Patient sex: M
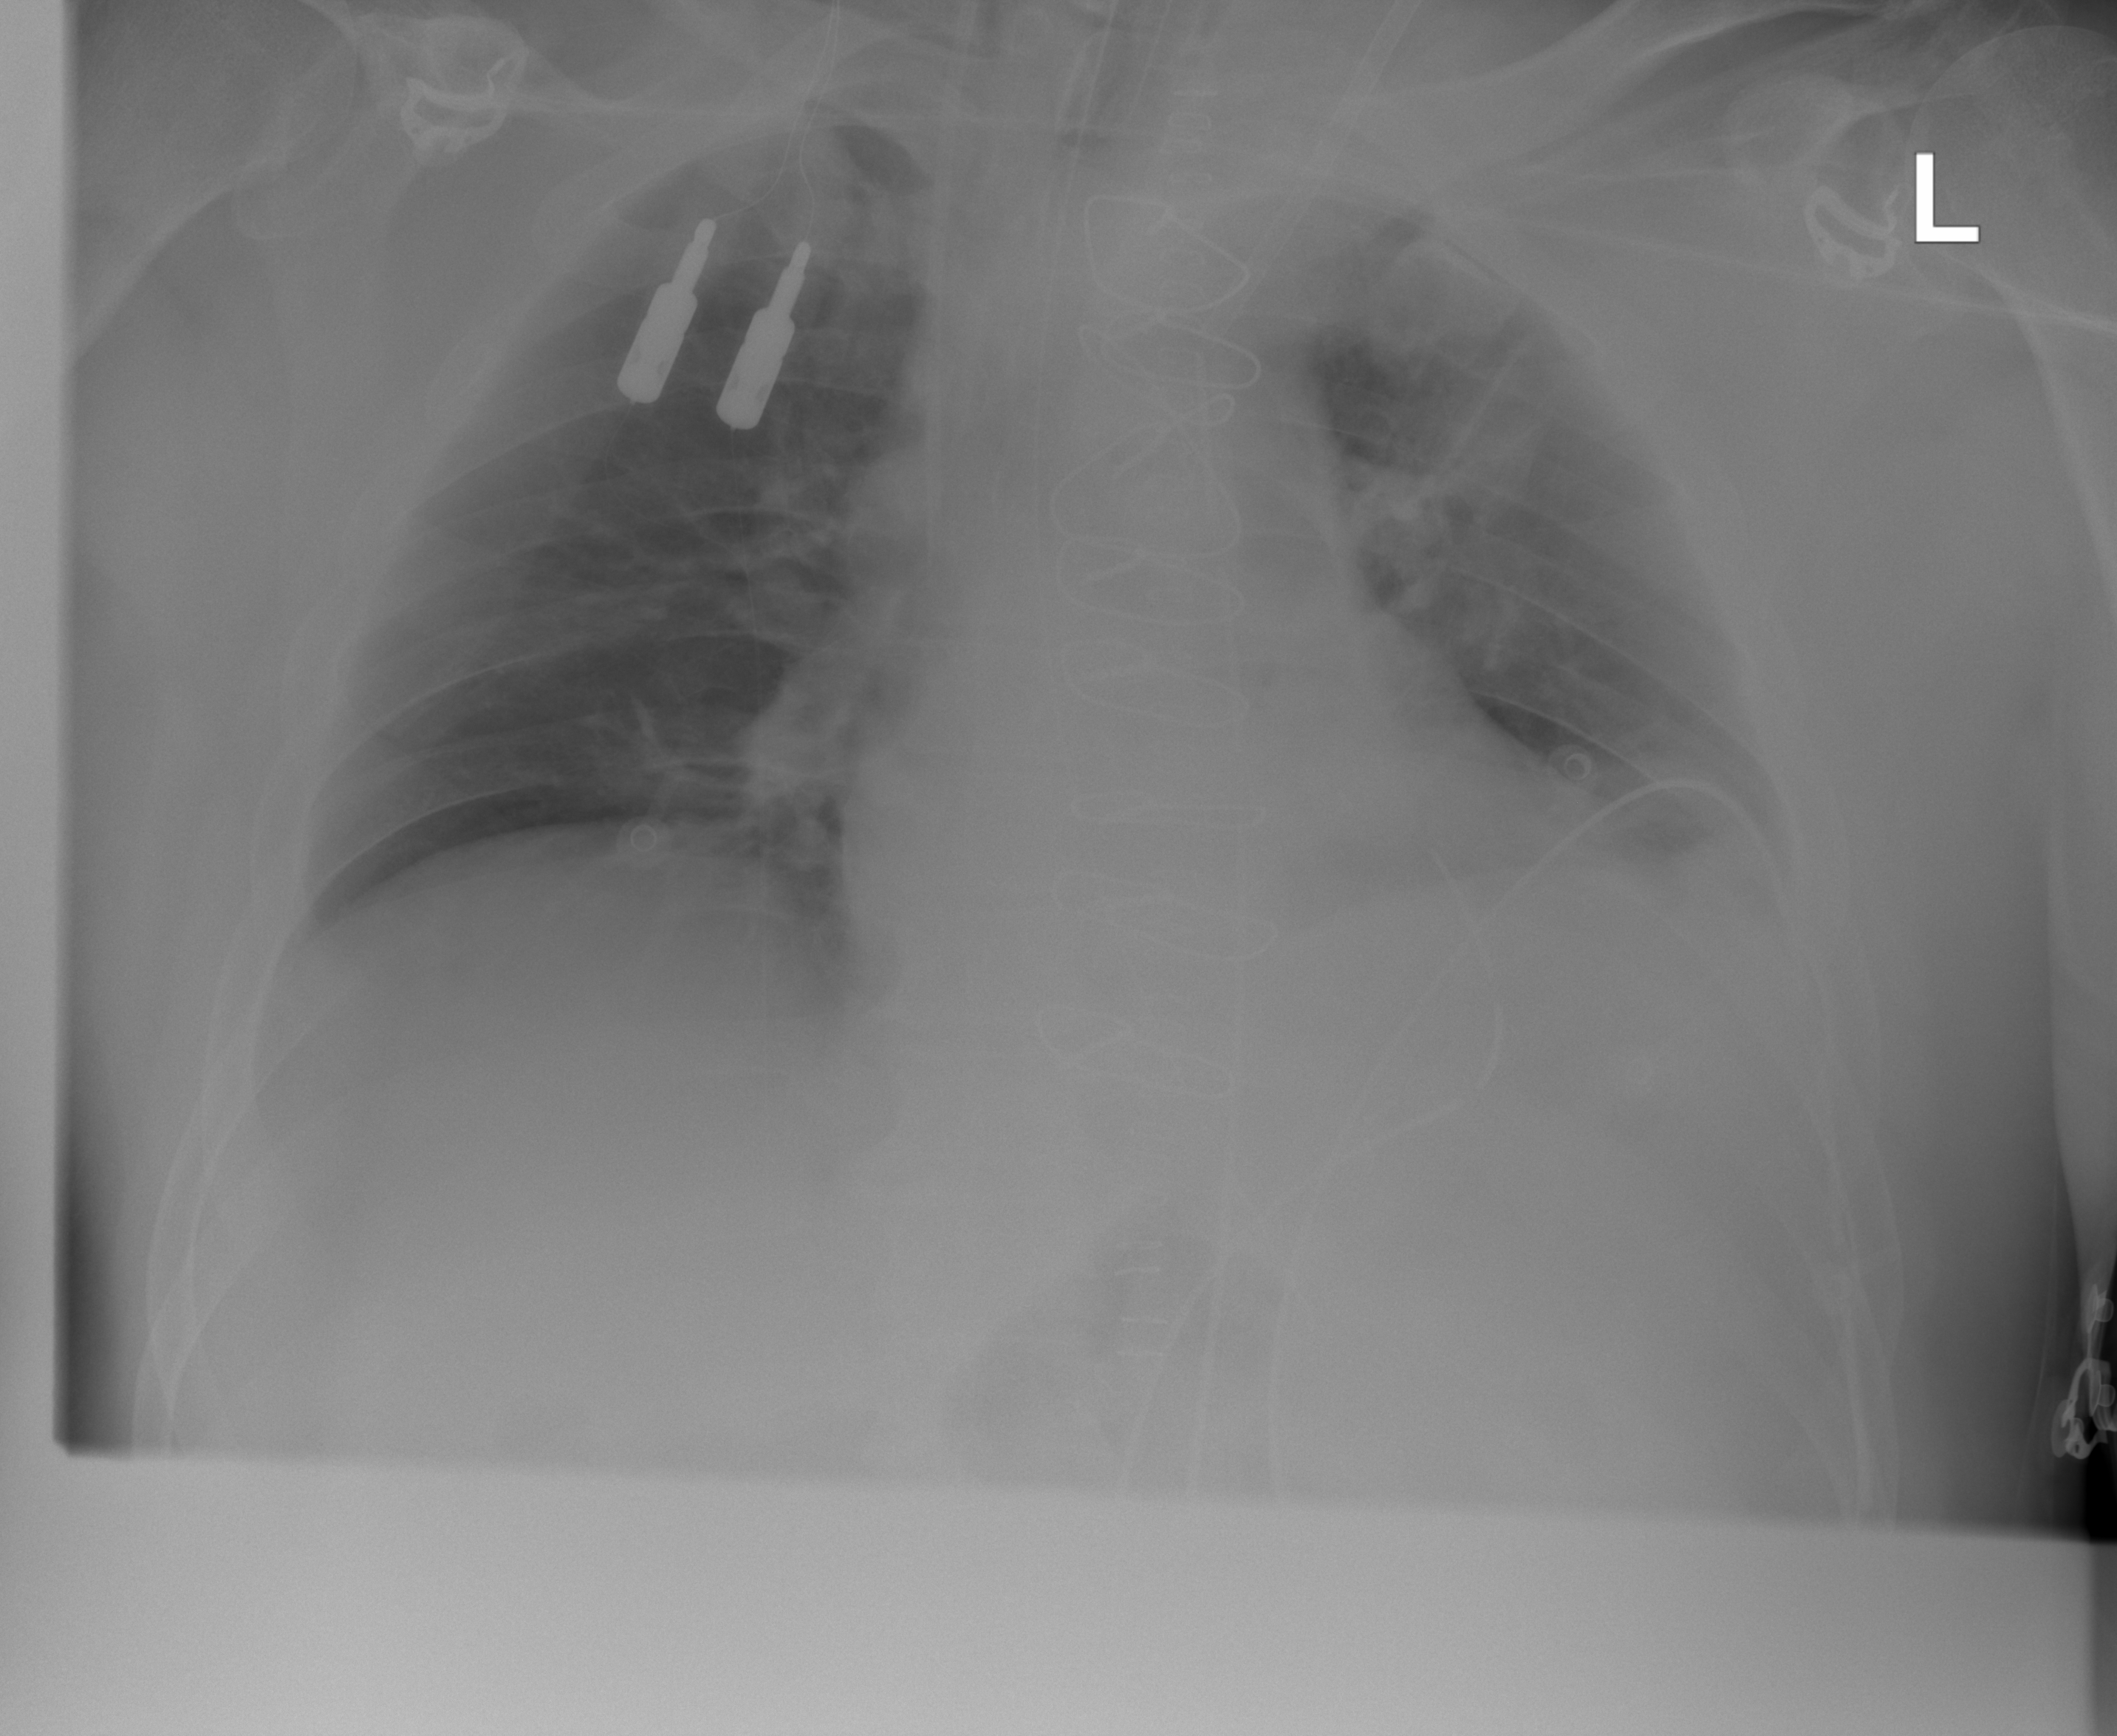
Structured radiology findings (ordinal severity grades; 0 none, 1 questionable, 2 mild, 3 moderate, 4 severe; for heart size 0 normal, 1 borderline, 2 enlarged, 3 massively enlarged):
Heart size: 0
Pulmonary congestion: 0
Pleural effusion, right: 0
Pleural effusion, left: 1
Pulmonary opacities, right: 0
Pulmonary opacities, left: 0
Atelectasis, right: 0
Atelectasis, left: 2